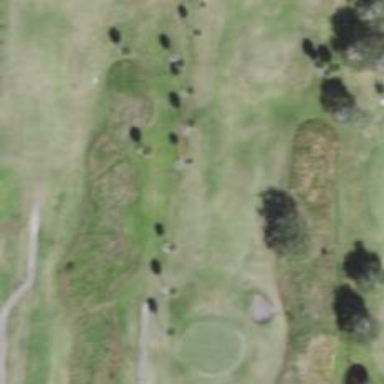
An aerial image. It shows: Golf hole.